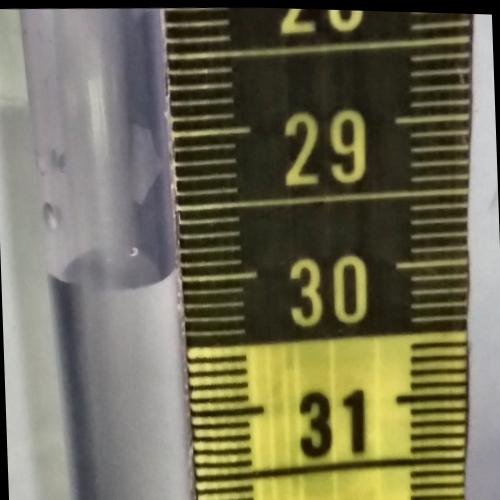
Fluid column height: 30.0 cm